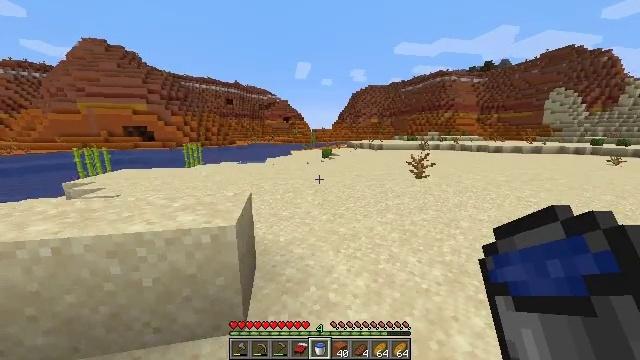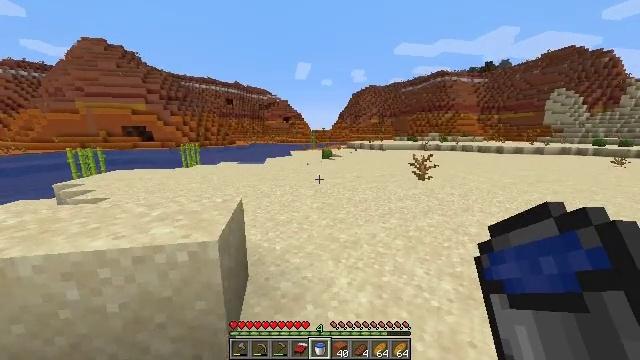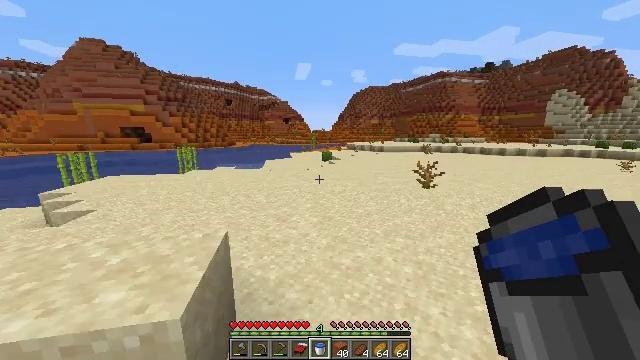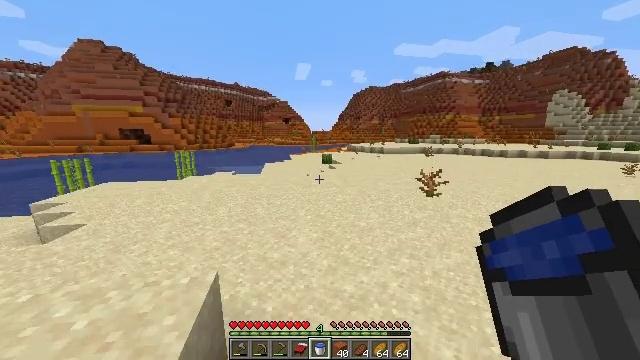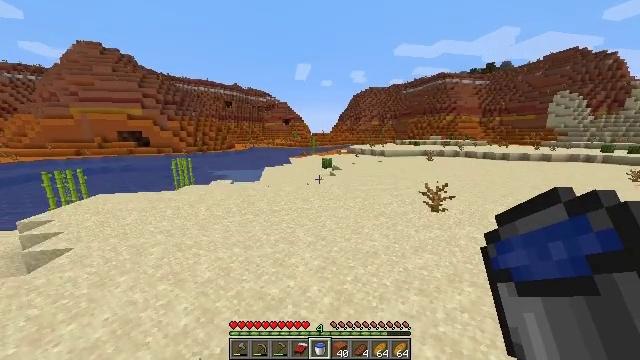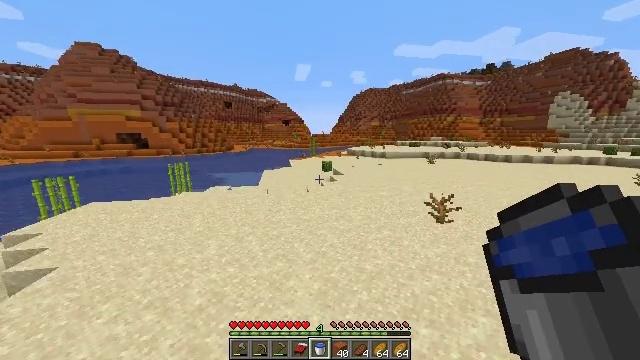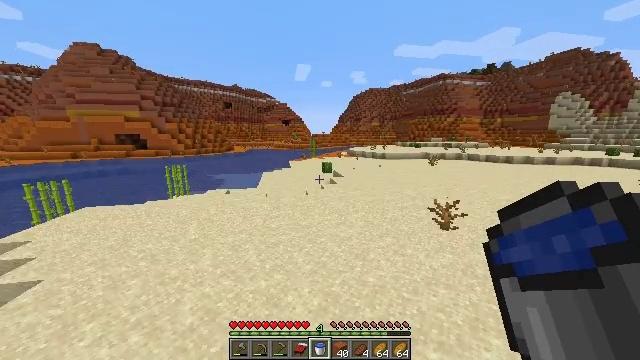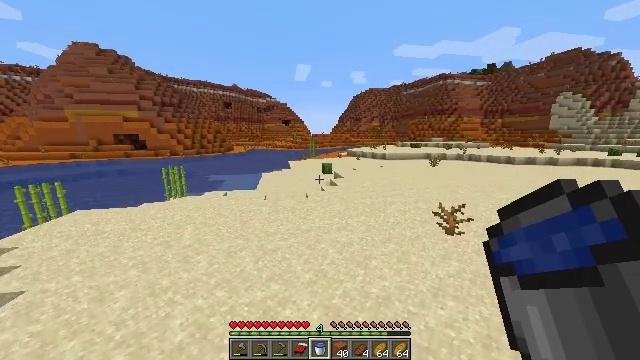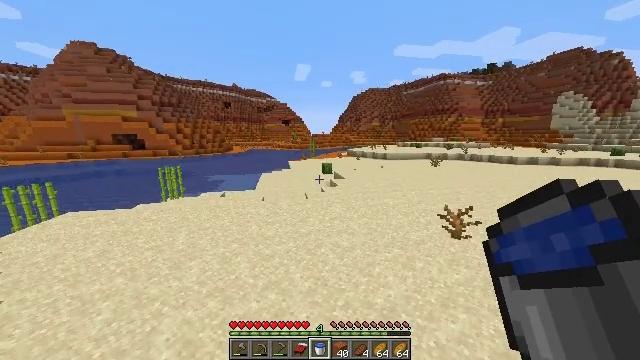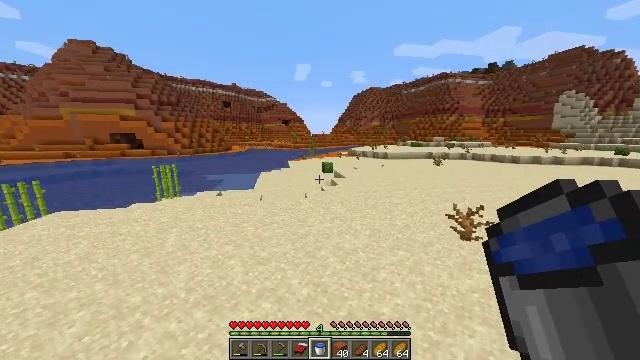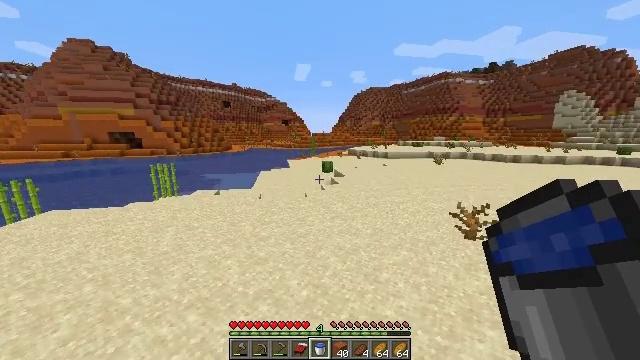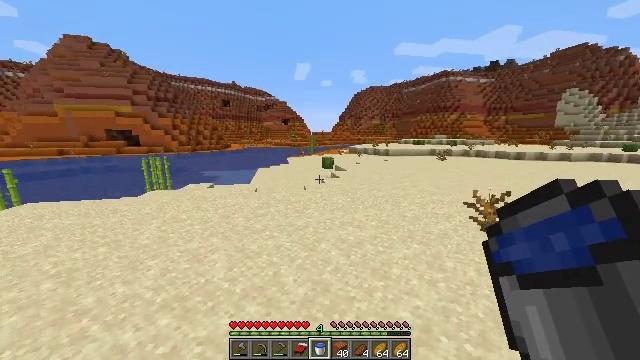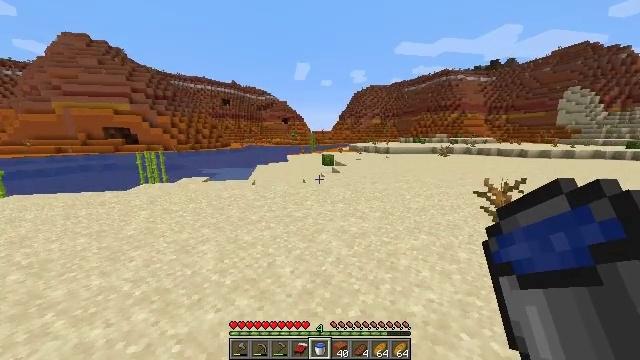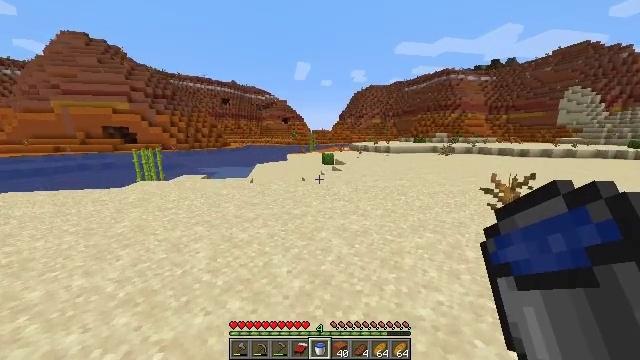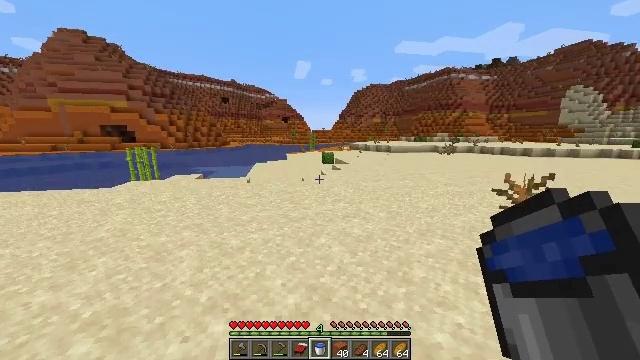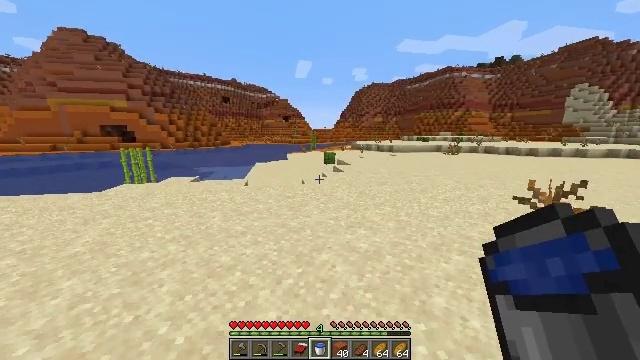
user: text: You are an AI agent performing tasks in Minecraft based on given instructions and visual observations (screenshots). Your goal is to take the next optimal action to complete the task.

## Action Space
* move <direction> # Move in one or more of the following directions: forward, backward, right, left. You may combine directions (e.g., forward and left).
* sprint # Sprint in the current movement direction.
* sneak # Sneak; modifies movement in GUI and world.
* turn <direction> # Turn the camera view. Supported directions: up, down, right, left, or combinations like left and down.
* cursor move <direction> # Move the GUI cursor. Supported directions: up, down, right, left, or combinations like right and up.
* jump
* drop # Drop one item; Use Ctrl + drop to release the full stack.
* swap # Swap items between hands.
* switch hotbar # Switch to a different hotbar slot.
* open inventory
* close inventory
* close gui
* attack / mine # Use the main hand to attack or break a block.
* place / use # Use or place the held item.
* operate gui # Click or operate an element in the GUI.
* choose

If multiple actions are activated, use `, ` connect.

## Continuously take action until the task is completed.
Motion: motion action
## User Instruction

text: Collect red sand from a desert biome.
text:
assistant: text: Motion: move forward, sprint
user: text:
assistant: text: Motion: move forward, sprint, jump
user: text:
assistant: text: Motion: move forward, sprint, jump
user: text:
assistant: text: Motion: move forward, sprint, jump
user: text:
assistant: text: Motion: move forward, sprint, jump
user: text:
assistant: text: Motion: move forward, sprint
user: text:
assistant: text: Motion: move forward, sprint
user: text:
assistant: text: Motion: move forward, sprint
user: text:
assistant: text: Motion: move forward, sprint
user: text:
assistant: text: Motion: move forward, sprint
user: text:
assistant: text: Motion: move forward, sprint
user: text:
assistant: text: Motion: move forward, sprint
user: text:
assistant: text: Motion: move forward, sprint
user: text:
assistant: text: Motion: move forward, sprint
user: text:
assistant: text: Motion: move forward, sprint
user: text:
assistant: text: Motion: move forward, sprint
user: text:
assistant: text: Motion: move forward, sprint
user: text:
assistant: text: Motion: move forward, sprint, turn left
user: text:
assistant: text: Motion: move forward, sprint
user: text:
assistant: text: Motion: move forward, sprint
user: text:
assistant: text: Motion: move forward, sprint
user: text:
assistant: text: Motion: move forward, sprint
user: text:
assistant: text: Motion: move forward, sprint
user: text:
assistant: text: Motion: move forward, sprint, turn left
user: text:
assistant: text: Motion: move forward, sprint, turn left
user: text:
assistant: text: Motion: move forward, sprint, turn left
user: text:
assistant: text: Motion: move forward, sprint, turn left
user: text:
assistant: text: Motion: move forward, sprint, turn left
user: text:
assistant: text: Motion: move forward, sprint
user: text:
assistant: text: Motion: move forward, sprint, turn left